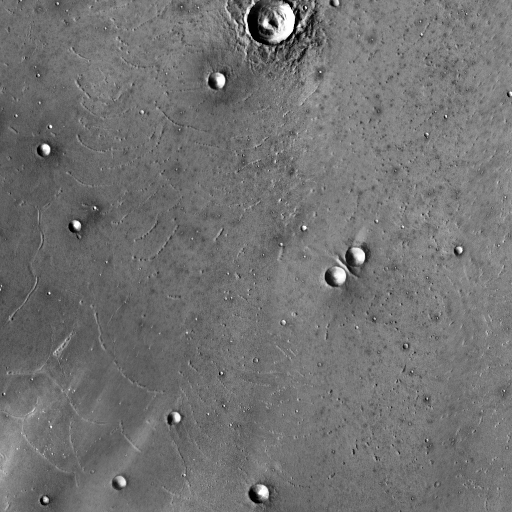
Crater classes present: Background, Other, Layered